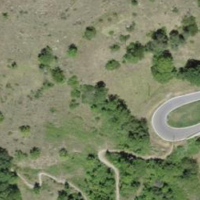
EUNIS habitat code: 24
Species observed at this site:
Lysandra bellargus
Saponaria ocymoides